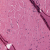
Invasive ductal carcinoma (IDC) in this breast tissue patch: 0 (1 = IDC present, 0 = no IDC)